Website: macys
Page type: gifting
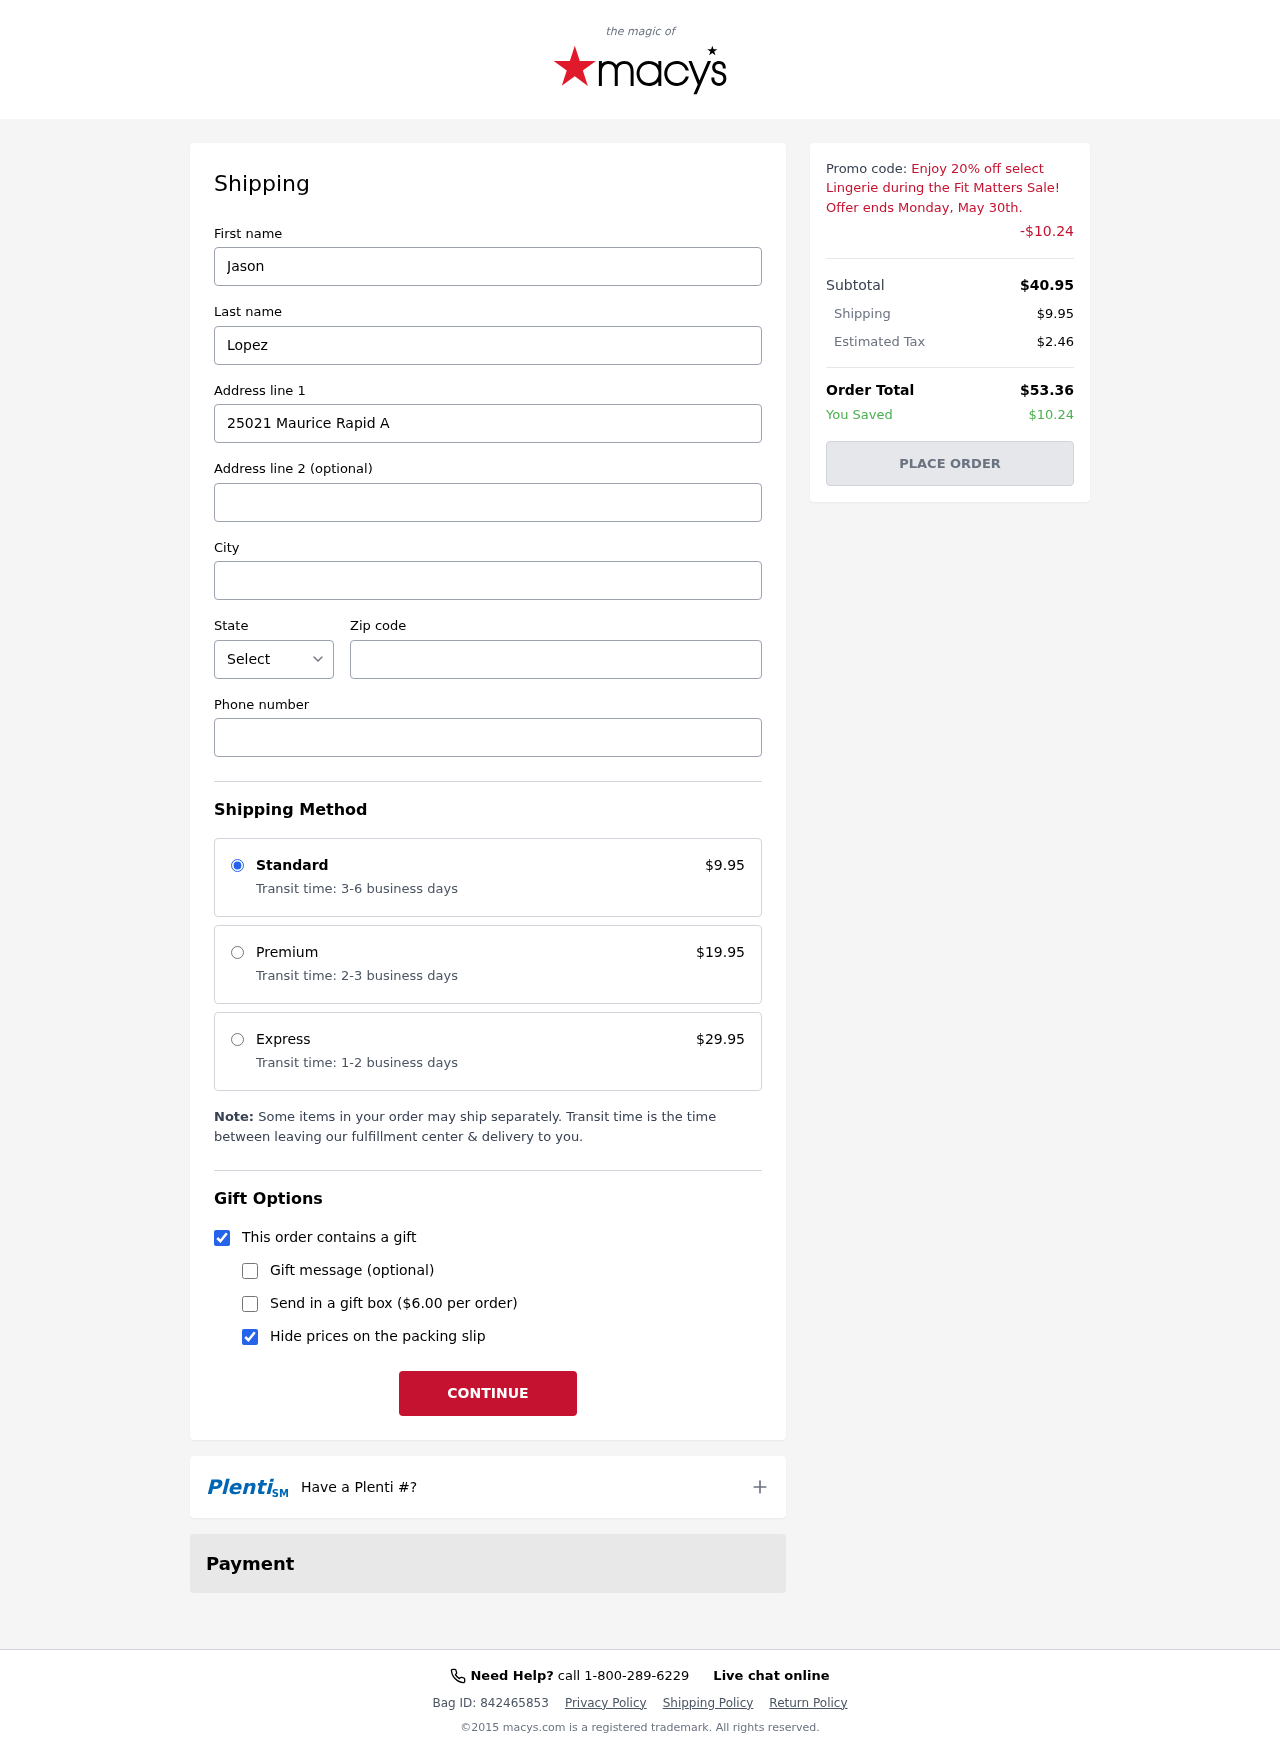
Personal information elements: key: PII_CITY
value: Port Brittneymouth
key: PII_FIRSTNAME
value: Jason
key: PII_LASTNAME
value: Lopez
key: PII_PHONE
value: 2189864653
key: PII_POSTCODE
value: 28763
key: PII_STATE_ABBR
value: MN
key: PII_STREET
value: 25021 Maurice Rapid Apt. 043
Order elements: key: ORDER_SHIPPING_COST
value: $9.95
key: ORDER_DISCOUNT
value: -$10.24
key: ORDER_SUBTOTAL
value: $40.95
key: ORDER_TAX
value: $2.46
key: ORDER_TOTAL
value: $53.36
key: ORDER_SAVINGS
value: $10.24